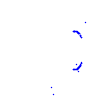
Particle: kaon